Field crop: tomato
Growth stage: 1
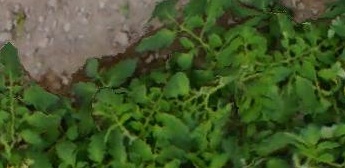
Species: tomato